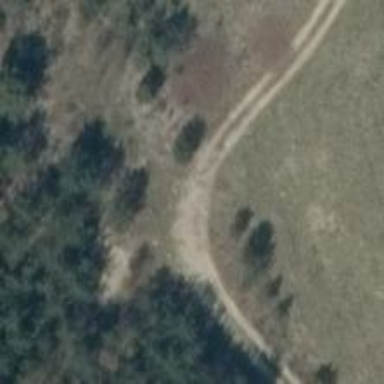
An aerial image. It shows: Sandy track road with grade4 tracktype.